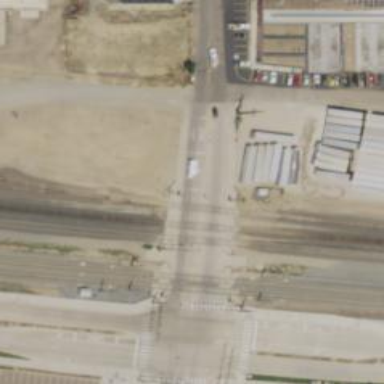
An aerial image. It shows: Railway level crossing.